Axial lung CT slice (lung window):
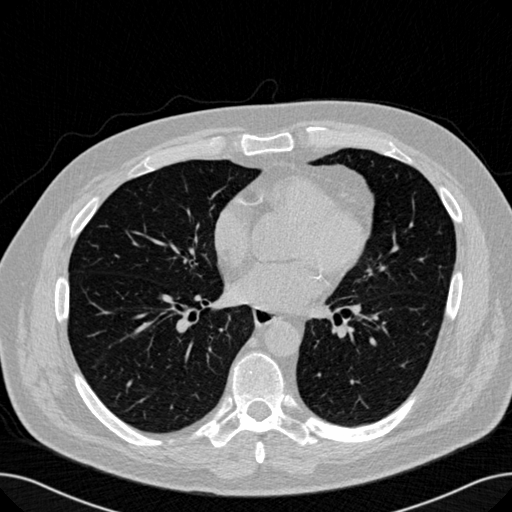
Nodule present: no